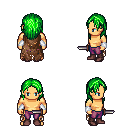
a pixel art fantasy rpg character, male body template, human, tanned skin, brown tattered cape, magenta pants, green long hairstyle, white cloth bracers, maroon shoes, dagger, four views (front, back, left, right), 2x2 character sprite sheet, small pixel art, hard edges, no anti-aliasing